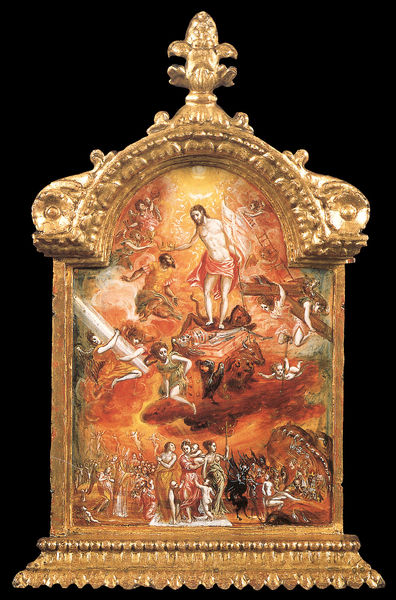
Titel: Modena Triptychon
Künstler: El Greco
Institution: Modena, Galleria Estense
Schlagwörter: feuer, himmel, frauen, menschen, brust, busen, männer, orange, rot, tiere, malerei, gericht, bibel, rahmen, stein, tod, tot, bild, gold, engel, brüste, fahne, leiter, weiber, ornamente, kreuz, schwert, altar, schnitzerei, skelett, zähne, christus, jesus, fegefeuer, hölle, jüngstes gericht, teufel, verdammnis, maul, heiliger, heilige, ochse, szenen, satan, ikone, auferstehung, altarbild, ewigkeit, kleinkinder, gerippe, darche, lindwurm, kreiz, sünder, verschlingen, demon, n, drachenmaul, erstes gericht, demonen, dod